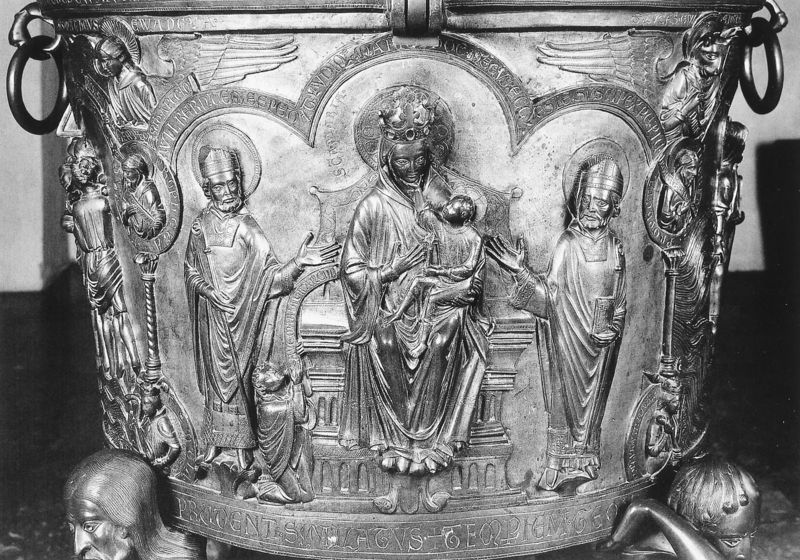
Titel: Taufbecken im Hildesheimer Dom
Standort: Hildesheim, Dom (EU - D - Nds)
Schlagwörter: flügel, gott, hand, kopf, mann, weiß, sitzen, frau, grau, haar, kleid, köpfe, männer, schwarz, rock, bart, falten, schale, silber, tragen, kirche, figur, gewand, haare, kelch, kind, mutter, krone, engel, henkel, skulptur, relief, stab, baby, figuren, bischof, könig, thron, inschrift, glanz, verzierung, robe, glänzend, metall, bronze, schoß, ring, foto, fotografie, truhe, gefäß, buch, ringe, glaube, religion, becken, kupfer, schwarzweiß, knien, tron, beten, heiligenschein, christus, jesus, mittelalter, priester, segnung, bischöfe, tiara, könige, heilige, heilig, taufe, eimer, maria, mutter gottes, träger, behälter, kessel, kronen, blei, karl der große, taufbecken, weihwasser, ikonen, apostel, evangelisten, heilgenschein, stützfiguren, geweiht, käpfe, ehiligenschein